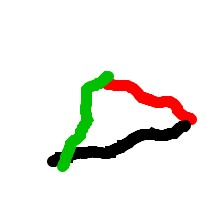
Shape: triangle